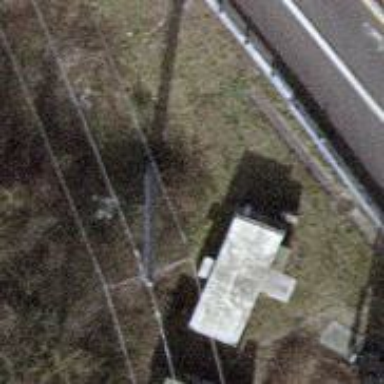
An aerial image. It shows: Concrete power pole.